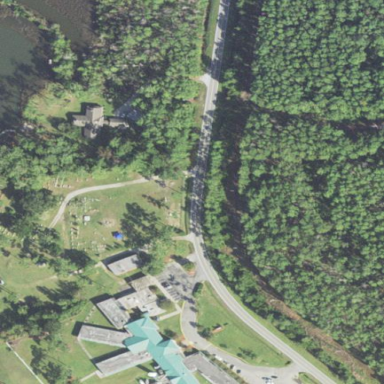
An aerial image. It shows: Cemetery.